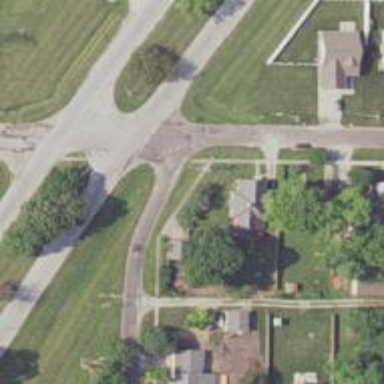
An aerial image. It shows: Residential road with sidewalk on the left.